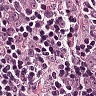
Metastatic tissue present: yes